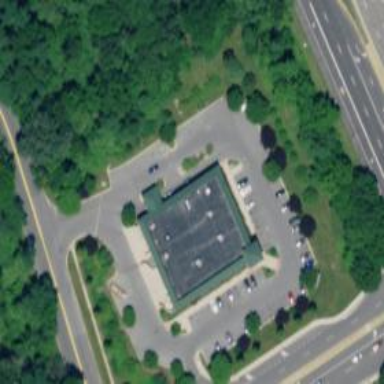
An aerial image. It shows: Building.